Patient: sex M, age 36
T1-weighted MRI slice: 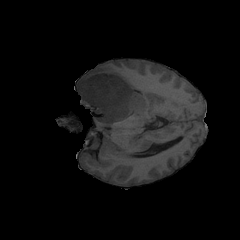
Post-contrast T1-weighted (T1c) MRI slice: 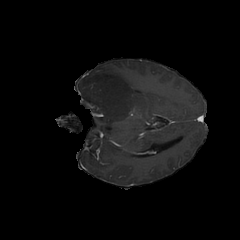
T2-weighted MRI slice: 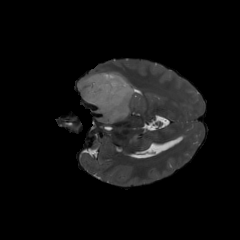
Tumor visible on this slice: yes
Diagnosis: Glioblastoma, IDH-wildtype
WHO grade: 4